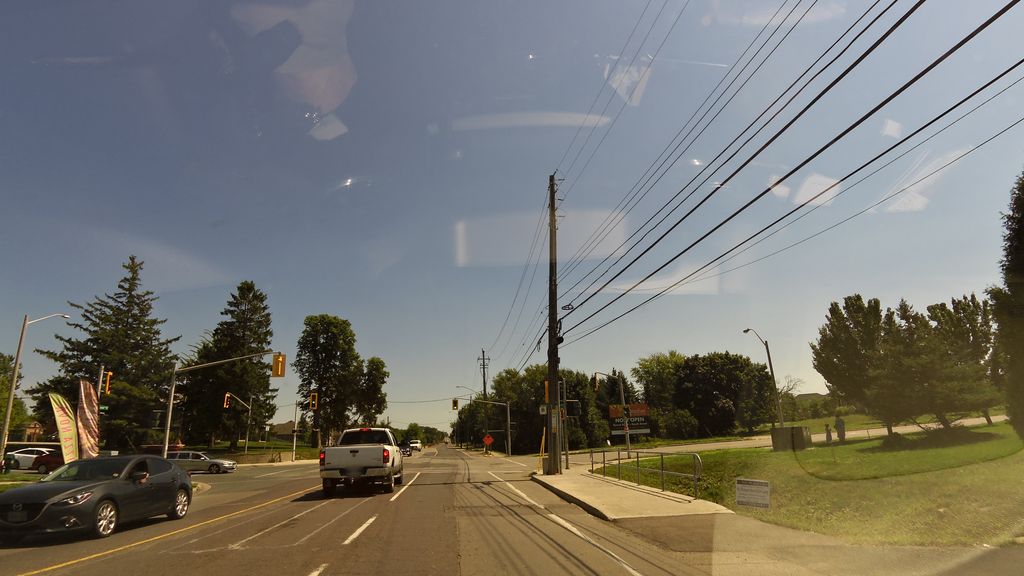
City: hamilton